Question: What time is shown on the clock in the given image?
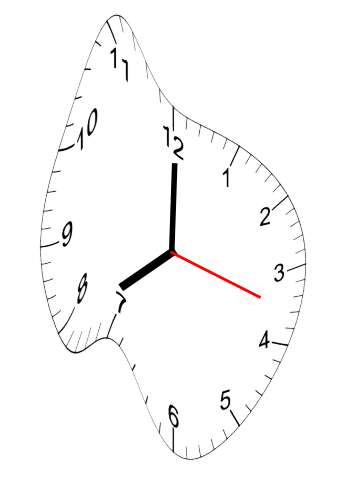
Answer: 08:00:18